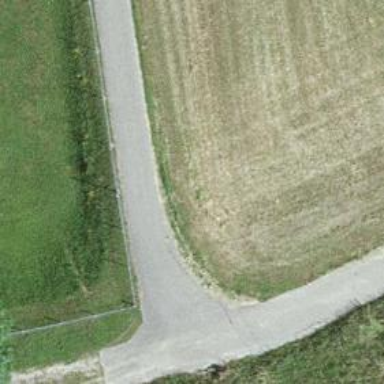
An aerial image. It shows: Asphalt service road.